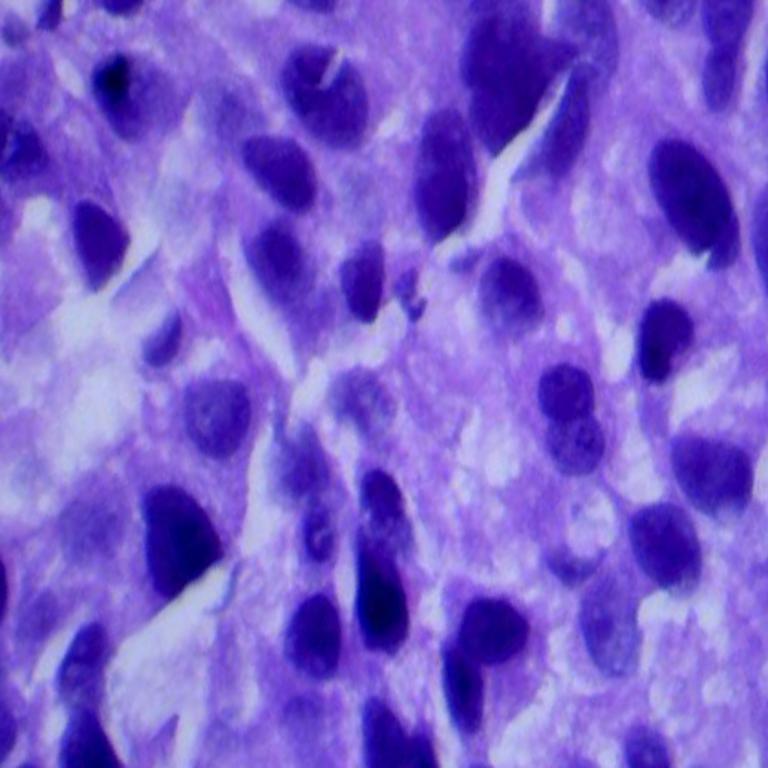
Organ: lung
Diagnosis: squamous carcinomas